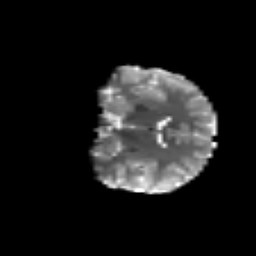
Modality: T2w
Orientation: coronal
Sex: female
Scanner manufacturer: siemens
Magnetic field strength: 3 T
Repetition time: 5 s
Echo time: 0.071 s